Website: bh-photo
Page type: gifting
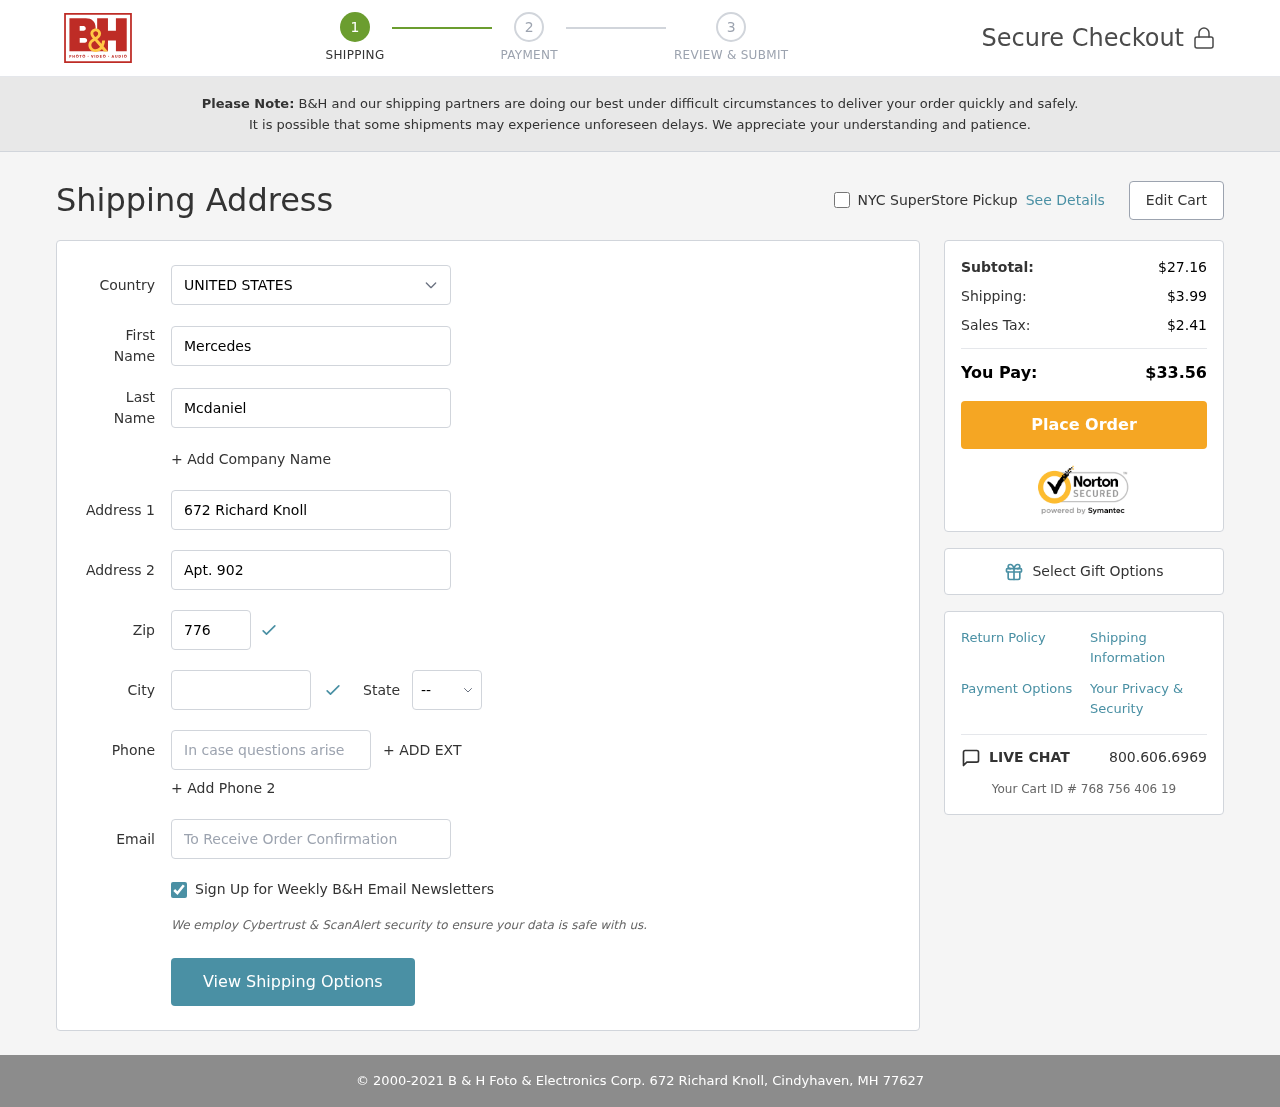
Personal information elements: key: PII_CITY
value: Cindyhaven
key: PII_COUNTRY
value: United States
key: PII_EMAIL
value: mercedes.mcdaniel@yahoo.com
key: PII_FIRSTNAME
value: Mercedes
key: PII_LASTNAME
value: Mcdaniel
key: PII_PHONE
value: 3817565170
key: PII_POSTCODE
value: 77627
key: PII_STATE_ABBR
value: MH
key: PII_STREET
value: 672 Richard Knoll
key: PII_STREET2
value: Apt. 902
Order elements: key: ORDER_SUBTOTAL
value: $27.16
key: ORDER_SHIPPING_COST
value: $3.99
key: ORDER_TAX
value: $2.41
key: ORDER_TOTAL
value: $33.56
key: ORDER_ID
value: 768 756 406 19